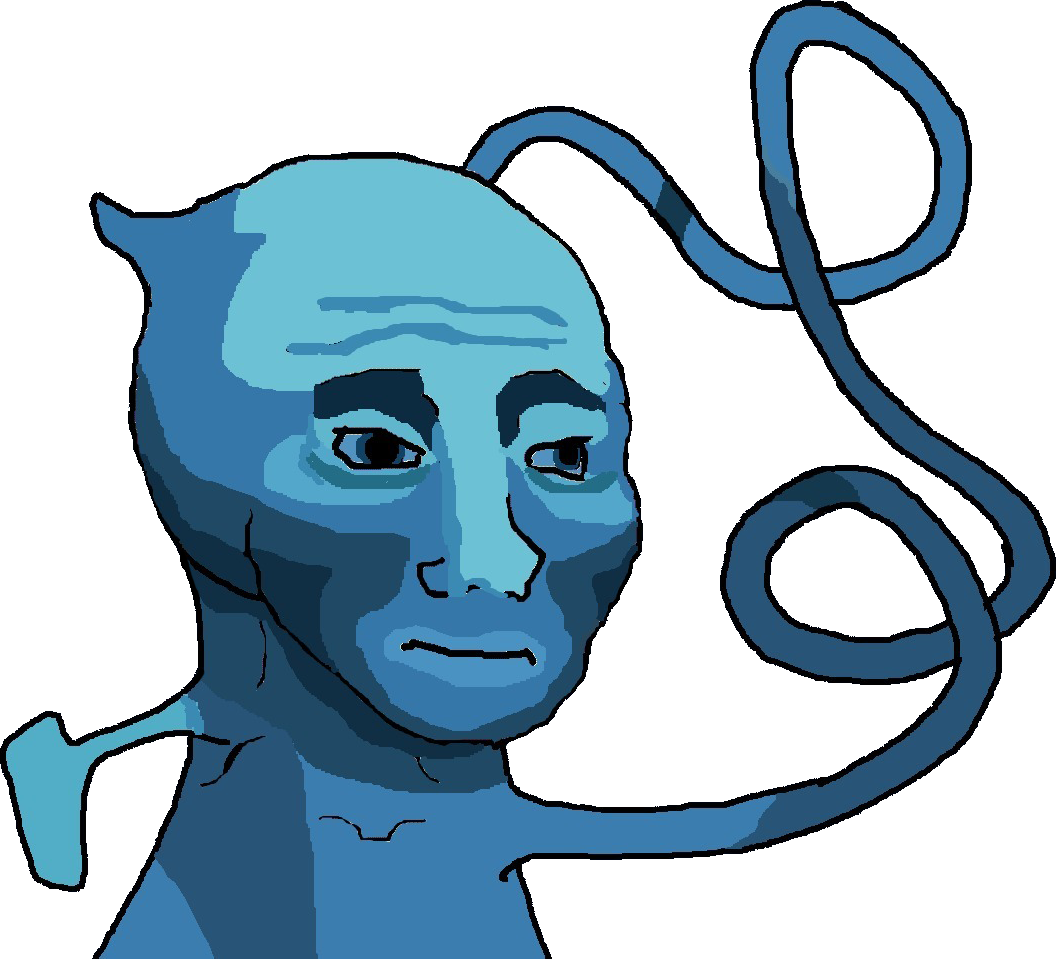
Label: 5_Alien